Question: I'm trying to decode a video file using ffmpeg, grab the AVFrame object, convert it to opencv mat object, do some processing then convert it back to AVFrame object and encode it back to a video file.
Well, the program can run, but it produces bad result.
I Keep getting errors like "top block unavailable for requested intra mode at 7 19", "error while decoding MB 7 19, bytestream 358", "concealing 294 DC, 294AC, 294 MV errors in P frame" etc.
And the result video got glithes all over it. like this,

I'm guessing it's because my AVFrame to Mat and Mat to AVFrame methods, and here they are
'''
//unspecified function
temp_rgb_frame = avcodec_alloc_frame();
int numBytes = avpicture_get_size(PIX_FMT_RGB24, width, height);
uint8_t * frame2_buffer = (uint8_t *)av_malloc(numBytes * sizeof(uint8_t));
avpicture_fill((AVPicture*)temp_rgb_frame, frame2_buffer, PIX_FMT_RGB24, width, height);
void CoreProcessor::Mat2AVFrame(cv::Mat **input, AVFrame *output)
{
//create a AVPicture frame from the opencv Mat input image
avpicture_fill((AVPicture *)temp_rgb_frame,
(uint8_t *)(*input)->data,
AV_PIX_FMT_RGB24,
(*input)->cols,
(*input)->rows);
//convert the frame to the color space and pixel format specified in the sws context
sws_scale(
rgb_to_yuv_context,
temp_rgb_frame->data,
temp_rgb_frame->linesize,
0, height,
((AVPicture *)output)->data,
((AVPicture *)output)->linesize);
(*input)->release();
}
void CoreProcessor::AVFrame2Mat(AVFrame *pFrame, cv::Mat **mat)
{
sws_scale(
yuv_to_rgb_context,
((AVPicture*)pFrame)->data,
((AVPicture*)pFrame)->linesize,
0, height,
((AVPicture *)temp_rgb_frame)->data,
((AVPicture *)temp_rgb_frame)->linesize);
*mat = new cv::Mat(pFrame->height, pFrame->width, CV_8UC3, temp_rgb_frame->data[0]);
}
void CoreProcessor::process_frame(AVFrame *pFrame)
{
cv::Mat *mat = NULL;
AVFrame2Mat(pFrame, &mat);
Mat2AVFrame(&mat, pFrame);
}
'''
Am I doing something wrong with the memory? Because if I remove the processing part, just decode and then encode the frame, the result is correct.
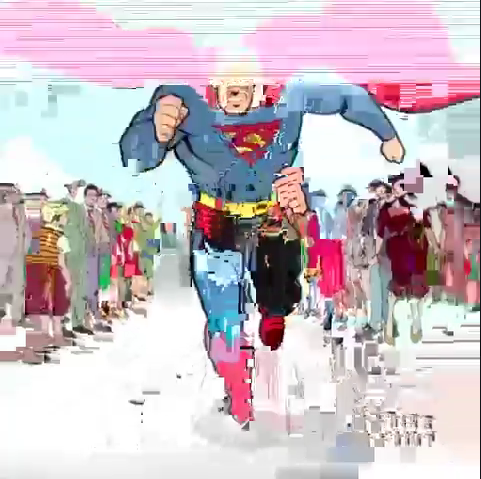
Answer: Well, it turns out I made a mistake at the initialization of temp_rgb_frame,if should be like this,
'''
temp_rgb_frame = avcodec_alloc_frame();
int numBytes = avpicture_get_size(PIX_FMT_RGB24, width, height);
uint8_t * frame2_buffer = (uint8_t *)av_malloc(numBytes * sizeof(uint8_t));
avpicture_fill((AVPicture*)temp_rgb_frame, frame2_buffer, PIX_FMT_RGB24, width, height);
'''